Interaction volume radius: 5 \u00c5
Interaction volume height: 10 \u00c5
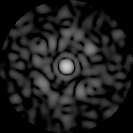
Disorder parameter: 0.8012